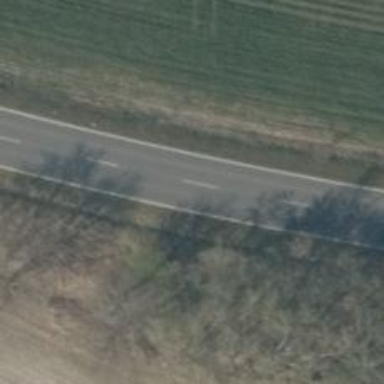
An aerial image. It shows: Primary road with asphalt surface.